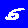
Digit: 5